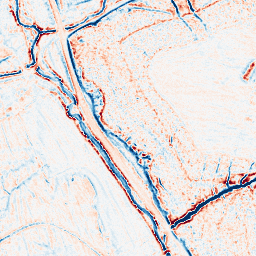
Category: edge_preserving
Decomposition family: bilateral
Decomposition parameters: d: 9
sigma_color: 100
sigma_space: 100
Upsampling method: quadratic
Upsampling parameters: scale: 8
Upsampling scale: 8